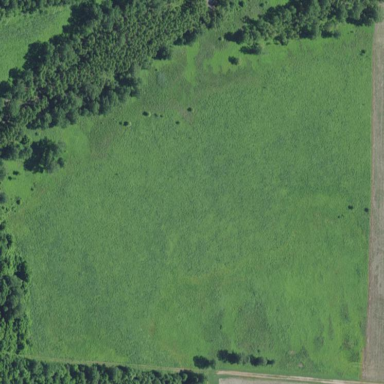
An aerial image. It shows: Beautiful wet meadow natural wetland.